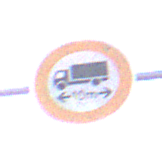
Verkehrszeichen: TatsaechlicheLaenge
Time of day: MorningAfternoon
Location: Outdoor (RoadRail)
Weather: PartlyCloudy
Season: NotSpecified
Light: Natural